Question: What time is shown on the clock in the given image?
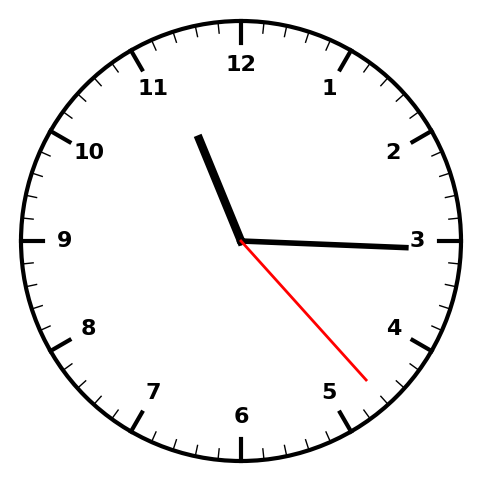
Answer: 11:15:23